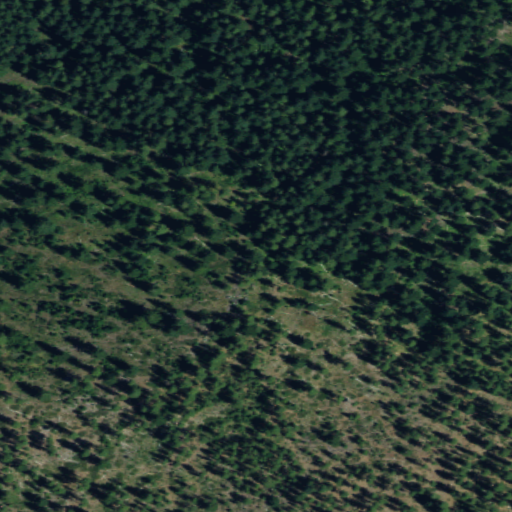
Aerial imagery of mountain in Washington named Poland Butte containing only evergreen forest